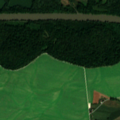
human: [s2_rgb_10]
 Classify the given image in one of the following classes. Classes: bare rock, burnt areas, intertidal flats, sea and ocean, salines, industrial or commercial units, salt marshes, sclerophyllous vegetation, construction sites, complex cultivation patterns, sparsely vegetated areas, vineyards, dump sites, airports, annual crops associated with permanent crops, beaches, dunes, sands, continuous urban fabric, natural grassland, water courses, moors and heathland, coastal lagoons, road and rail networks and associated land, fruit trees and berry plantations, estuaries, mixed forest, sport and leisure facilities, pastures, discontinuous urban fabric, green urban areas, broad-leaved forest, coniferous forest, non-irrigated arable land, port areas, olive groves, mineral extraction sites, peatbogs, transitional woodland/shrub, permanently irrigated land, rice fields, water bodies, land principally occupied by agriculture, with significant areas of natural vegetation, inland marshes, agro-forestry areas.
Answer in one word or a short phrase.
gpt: non-irrigated arable land, broad-leaved forest, water courses, water bodies